Field crop: maize
Growth stage: 2
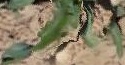
Species: maize